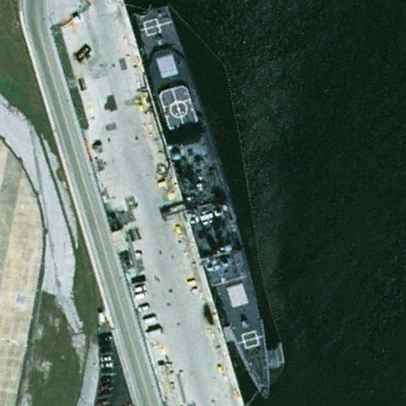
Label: cruiser